Question: I am getting error
> 80004005 There is a file sharing violation. A different process might be using the file.
when trying to open a 'SqlCeConnection'.
Is there a way to close a SQL Server CE database programmatically, to try to nip that problem in the bud? Something like (pseudocode):
'''
SqlCeDatabase SQLCeDb = "\My Documents\HHSDB003.sdf";
if (SQLCeDb.IsOpen)
{
SQLCeDb.Close();
}
'''
?
Or a way to set the connection so that it doesn't care if the database is open elsewhere/wise, such as:
'''
SqlCeConnection conn = new SqlCeConnection(@"Data Source=\My Documents\HHSDB003.sdf;File Mode = 'shared read'");
'''
...or:
'''
SqlCeConnection conn = new SqlCeConnection(@"Data Source=\My Documents\HHSDB003.sdf;File Mode = 'read write'");
'''
I can't test these at present, because I'm back to getting
> Cannot copy HHS.exe The device has either stopped responding or has been disconnected
when I attempt to copy over a new version of the .exe to the handheld.
If there's something more frustrating to program against (and "against" is the correct word here, I think) than the prehistoric versions of Windows CE / Compact Framework / .NET, I'm not at all sure I want to know what it is.
## UPDATE
Adding to my frustrusion (haywire combination of confusion and frustration), I found the following at <URL>:
'''
0x80004005 N/A Synchronization failed due to a device software error. Contact your network administrator.
1. Obtain the latest Pocket PC End User Update from your service provider.
'''
## UPDATE 2
Is this possibly problematic (than all but the first setting is blank):

## UPDATE 3
With this code:
'''
private void menuItemTestSendingXML_Click(object sender, System.EventArgs e)
{
string connStr = "Data Source=My Documents\HHSDB003.SDF";
SqlCeConnection conn = null;
try
{
try
{
conn = new SqlCeConnection(connStr);
conn.Open();
MessageBox.Show("it must have opened okay");
}
finally
{
conn.Close();
}
}
catch (Exception ex)
{
if (null == ex.InnerException)
{
MessageBox.Show("inner Ex is null");
}
MessageBox.Show(String.Format("msg is {0}", ex.Message));
}
}
'''
...I am now seeing "it must have opened okay" (that's a good thing, but...why it's now working, I have no idea, because the code has not changed since I last ran it and it failed. Something beyond the code must have been at play.
The only thing I can think of that happened that MAY have had a bearing on this change is that, thinking there may have been a rogue instance of either the .exe or its ancillary dll in memory on the handheld device, I wrote an quick-and-dirty utility that looped through the running processes, looking for them and, if finding them, killing them, but they were not there, so the utility really did "nothing" (maybe the Hawthorne effect?).
That is the way working with this combination of tools and technologies seems to go, though: everything is working fine one minute and the next, BAM! It no longer is. Then the reverse can also happen: for no apparent reason it seems to "heal itself".
In the interests of "full disclosure," here is the utility code:
'''
// Got this from http://www.codeproject.com/Articles/36841/Compact-Framework-Process-class-that-supports-full
private void btnKillRogue_Click(object sender, EventArgs e)
{
ProcessInfo[] list = ProcessCE.GetProcesses();
foreach (ProcessInfo item in list)
{
MessageBox.Show("Process item: " + item.FullPath);
if (item.FullPath == @"\Windows\iexplore.exe") item.Kill(); //<= this was the example search; it probably could be a problem, so I'll use it, too
if (item.FullPath.EndsWith("HHS.exe"))
{
MessageBox.Show("about to kill hhs.exe");
item.Kill();
}
if (item.FullPath.EndsWith("HUtilCE.dll"))
{
MessageBox.Show("about to kill hutilce.dll");
item.Kill();
}
}
}
'''
Maybe there was an instance of iexplore.exe resident in memory that was problematic (I'm not showing a messagebox if that is what is found)...?
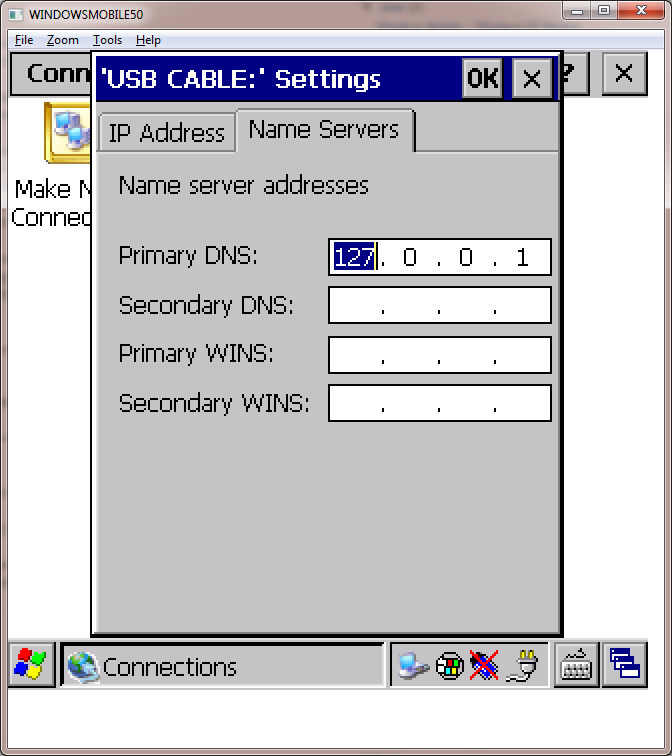
Answer: As an attempt to claim unused bounty ... do not, however, feel obligated to pass around free points on my behalf ...
Aside from force killing of possible tasks, had you rebooted the system amidst your search for an answer? If your tool did not return the message, it is certainly possible that a reboot would have done the very thing that you had attempted with the kill utility - or possible iexplore.exe had something to do with it ... the lack of the additional messagebox may leave you never knowing - unless this issue occurs again.
If no rebooting occurred, then perhaps whatever program/dll was held in memory by some other process concluded its task and released it hold.
There are several scenarios that might have occurred, it is certainly hard to determine with absolution; hence the lack of answers. I would be interested, though, if this problem occurred again.